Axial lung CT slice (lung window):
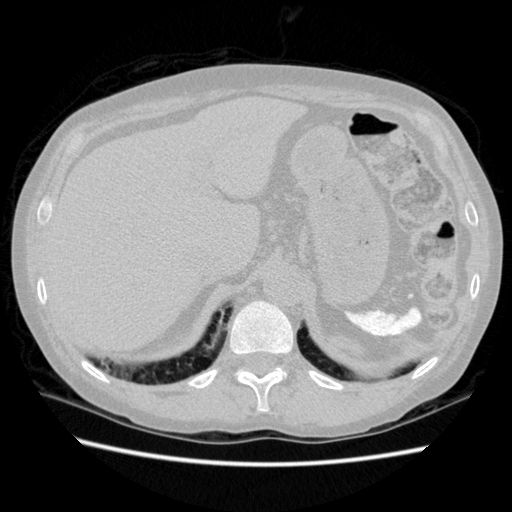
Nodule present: no